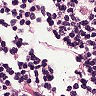
Metastatic tissue present: no